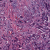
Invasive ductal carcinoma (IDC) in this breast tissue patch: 1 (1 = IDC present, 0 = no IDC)